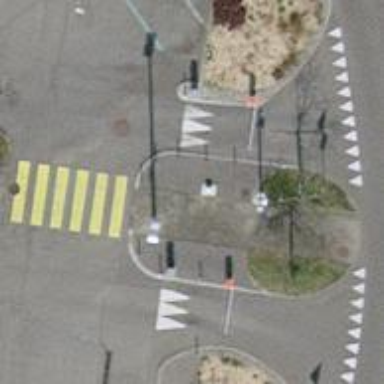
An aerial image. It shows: Pole that supports street lamp.